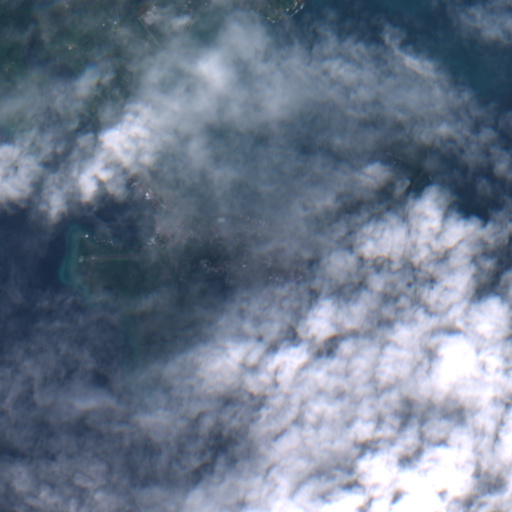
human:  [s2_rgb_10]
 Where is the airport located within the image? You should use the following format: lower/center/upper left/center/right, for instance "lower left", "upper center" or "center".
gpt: The airport is located in the center left of the image.
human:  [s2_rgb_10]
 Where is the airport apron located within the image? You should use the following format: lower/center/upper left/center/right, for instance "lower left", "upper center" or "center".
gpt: The airport apron is located in the center of the image.
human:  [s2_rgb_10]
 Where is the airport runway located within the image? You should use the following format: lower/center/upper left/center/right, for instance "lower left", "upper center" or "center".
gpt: The airport runway is located in the center left of the image.
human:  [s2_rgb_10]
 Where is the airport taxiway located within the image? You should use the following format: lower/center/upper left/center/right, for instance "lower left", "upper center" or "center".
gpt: The airport taxiway is located in the center left of the image.
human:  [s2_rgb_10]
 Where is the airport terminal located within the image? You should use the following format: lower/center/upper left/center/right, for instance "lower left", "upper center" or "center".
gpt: The airport terminal is located in the center of the image.
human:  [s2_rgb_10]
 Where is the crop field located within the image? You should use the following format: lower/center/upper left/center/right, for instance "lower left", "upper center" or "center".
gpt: The crop field is located in the upper left of the image.
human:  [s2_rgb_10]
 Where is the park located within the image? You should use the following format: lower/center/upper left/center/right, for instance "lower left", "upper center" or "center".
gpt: The park is located in the center of the image.
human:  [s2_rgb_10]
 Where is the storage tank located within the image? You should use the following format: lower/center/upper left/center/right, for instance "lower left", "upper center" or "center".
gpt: The storage tank is located in the upper left of the image.
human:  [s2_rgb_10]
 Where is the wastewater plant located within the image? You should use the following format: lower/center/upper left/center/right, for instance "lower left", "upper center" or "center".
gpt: The wastewater plant is located in the center of the image.
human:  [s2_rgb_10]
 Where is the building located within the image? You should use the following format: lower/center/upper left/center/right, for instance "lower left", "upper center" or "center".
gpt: There is no building in the image.